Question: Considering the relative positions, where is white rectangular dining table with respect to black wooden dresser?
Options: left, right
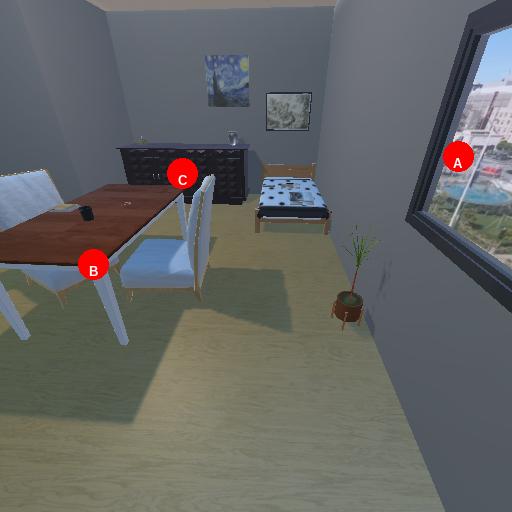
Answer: left